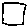
Label: square